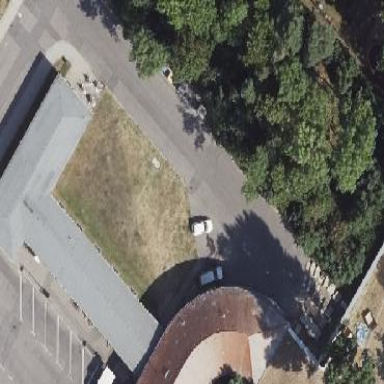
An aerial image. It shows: Building part with flat roof.